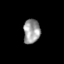
Tissue: skin
Cell type: T cells
Senescence score: 0.2755
Nuclear area (px): 399
Mean DAPI intensity: 155.902